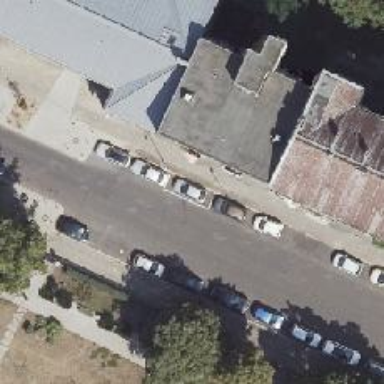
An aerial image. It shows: Parking lane for vehicles.